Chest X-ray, AP view. Patient: 26 years old, sex M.
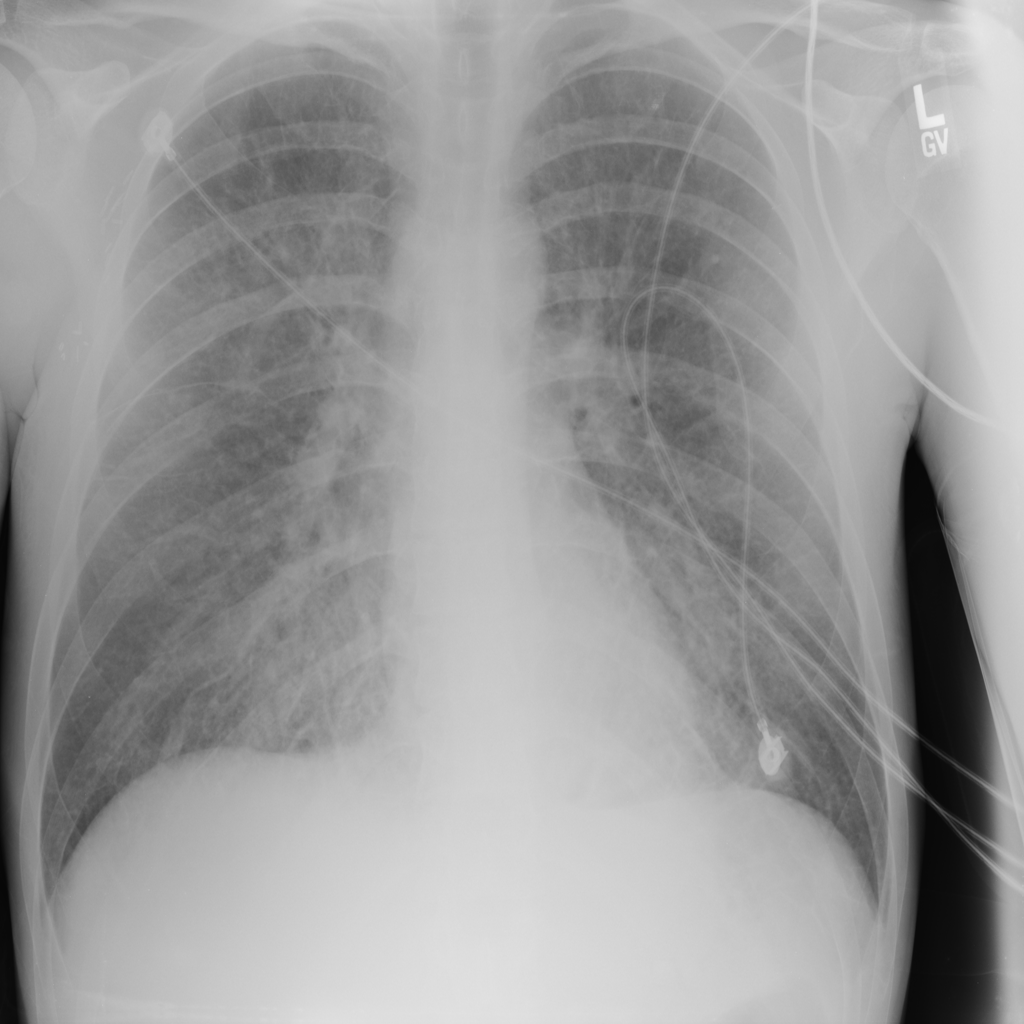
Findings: No Finding